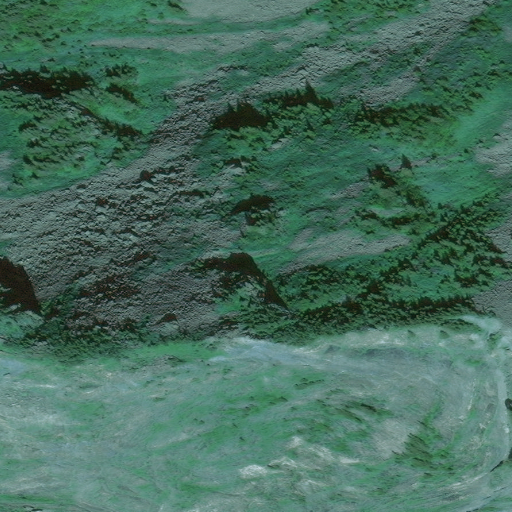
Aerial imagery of mountain in Alaska named Black Mountain containing only unknown